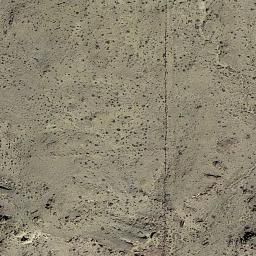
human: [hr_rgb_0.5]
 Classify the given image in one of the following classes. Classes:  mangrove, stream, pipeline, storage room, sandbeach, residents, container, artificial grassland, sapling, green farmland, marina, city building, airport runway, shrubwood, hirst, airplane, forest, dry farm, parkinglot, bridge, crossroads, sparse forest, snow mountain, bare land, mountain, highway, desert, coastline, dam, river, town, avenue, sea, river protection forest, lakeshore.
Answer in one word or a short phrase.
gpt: bare land